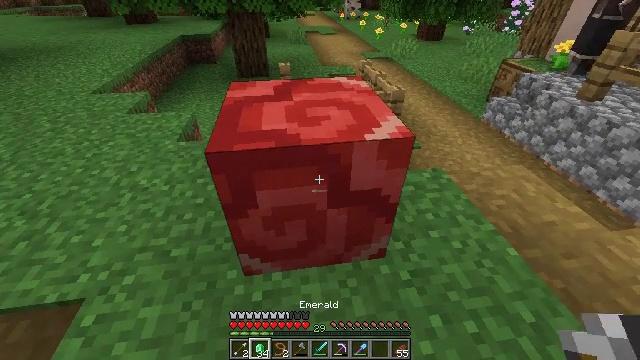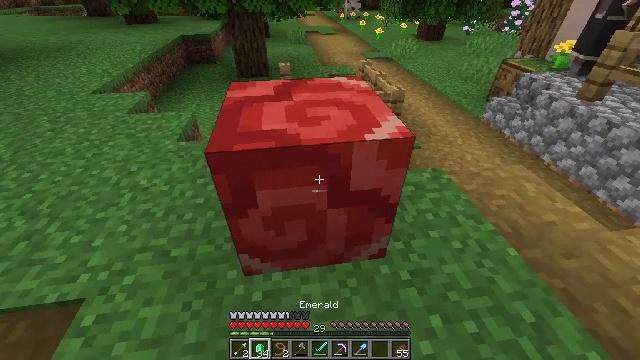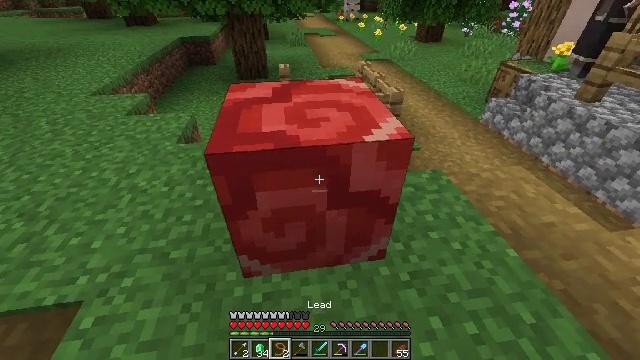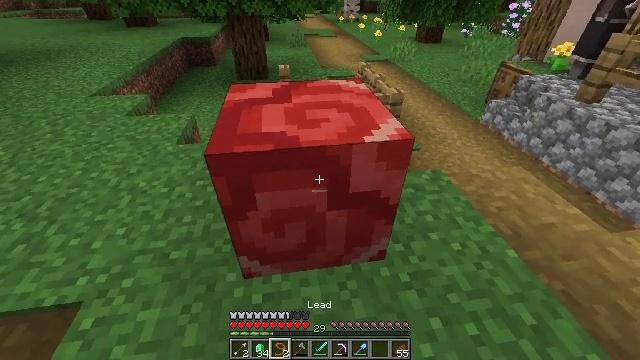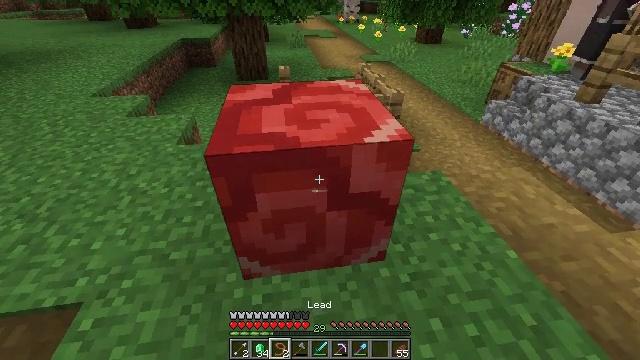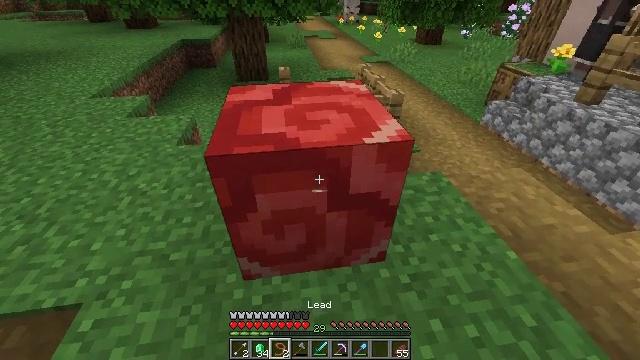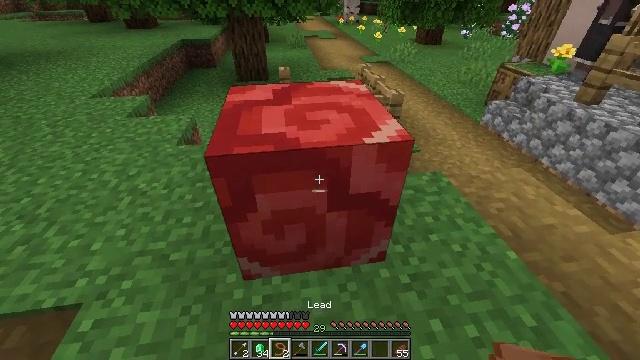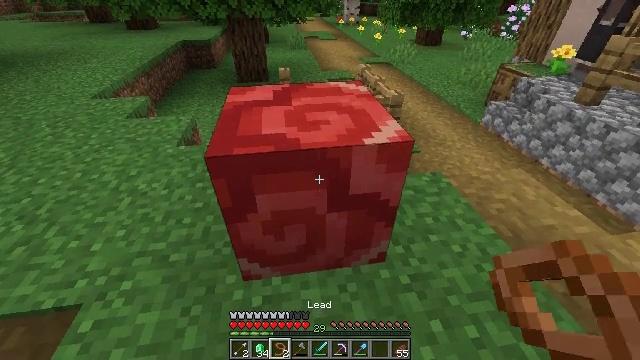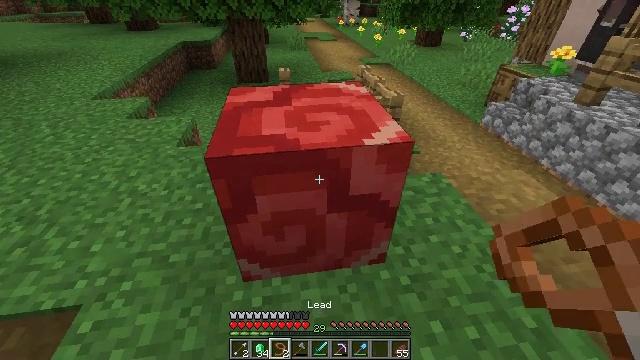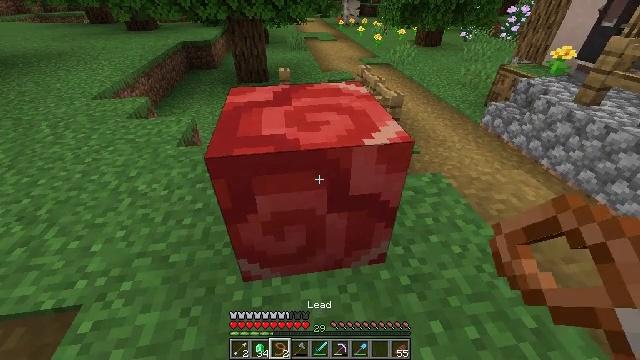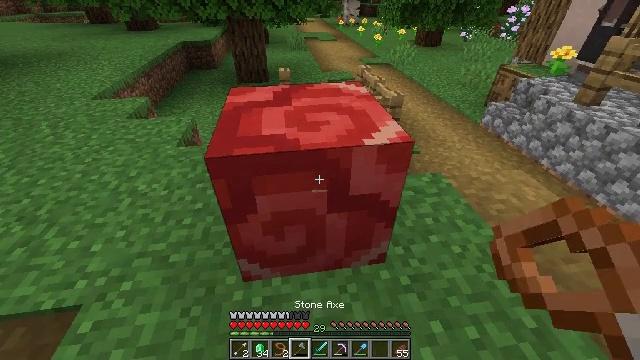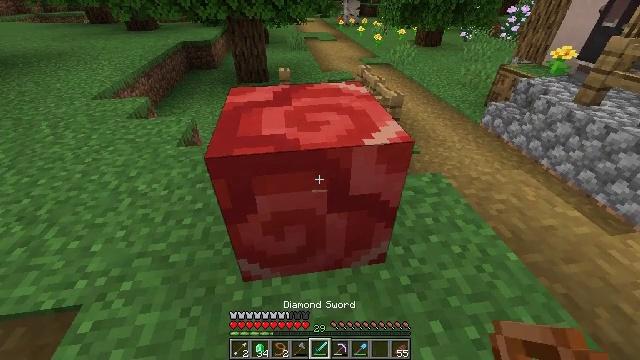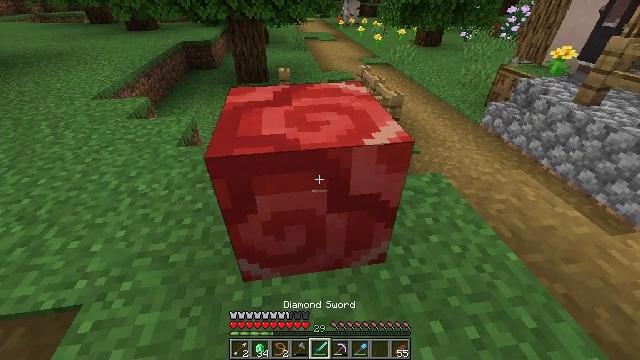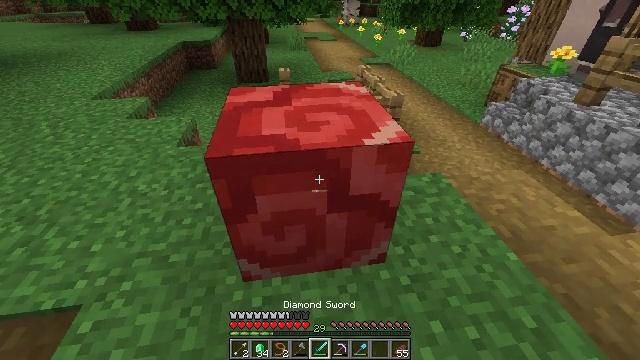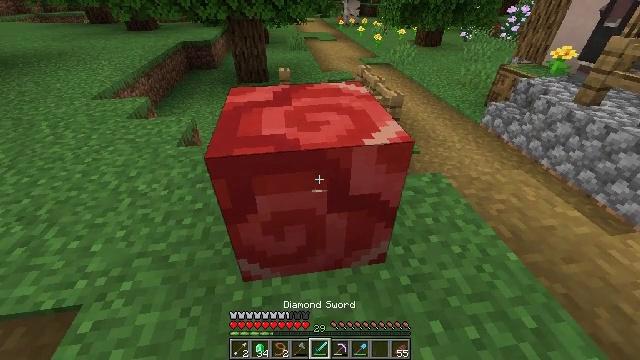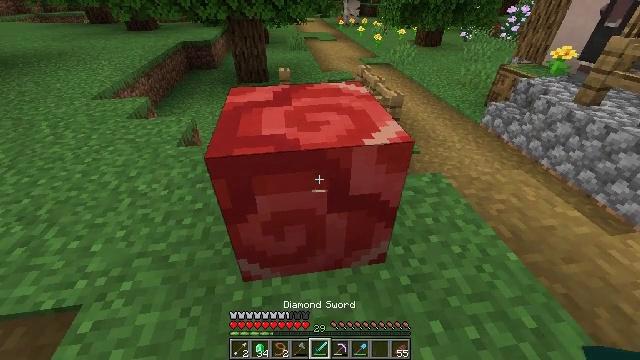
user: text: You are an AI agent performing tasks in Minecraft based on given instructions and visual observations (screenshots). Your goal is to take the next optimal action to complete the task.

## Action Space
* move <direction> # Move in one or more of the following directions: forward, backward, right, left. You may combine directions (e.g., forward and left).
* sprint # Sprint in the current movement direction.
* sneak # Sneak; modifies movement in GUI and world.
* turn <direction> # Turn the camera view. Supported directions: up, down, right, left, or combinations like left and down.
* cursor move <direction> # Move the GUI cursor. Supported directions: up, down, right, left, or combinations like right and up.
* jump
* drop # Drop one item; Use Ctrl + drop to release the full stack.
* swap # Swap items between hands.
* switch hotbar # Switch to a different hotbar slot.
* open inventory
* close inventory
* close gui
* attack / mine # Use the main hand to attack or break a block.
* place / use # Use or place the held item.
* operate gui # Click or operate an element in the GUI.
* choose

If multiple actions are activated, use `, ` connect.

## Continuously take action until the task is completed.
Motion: motion action
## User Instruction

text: Retrieve the red glazed terracotta from a structure.
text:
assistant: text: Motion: no_op
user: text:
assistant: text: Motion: no_op
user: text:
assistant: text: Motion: no_op
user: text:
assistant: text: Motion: no_op
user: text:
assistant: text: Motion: no_op
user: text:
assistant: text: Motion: no_op
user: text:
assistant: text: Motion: no_op
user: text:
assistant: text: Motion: no_op
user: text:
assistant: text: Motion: no_op
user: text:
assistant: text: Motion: no_op
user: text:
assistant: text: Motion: no_op
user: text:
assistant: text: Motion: no_op
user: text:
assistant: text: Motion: no_op
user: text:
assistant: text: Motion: no_op
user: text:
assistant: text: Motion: no_op
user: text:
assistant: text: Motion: no_op
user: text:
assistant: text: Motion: no_op
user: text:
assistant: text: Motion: no_op
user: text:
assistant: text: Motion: no_op
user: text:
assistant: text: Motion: no_op
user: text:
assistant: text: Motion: no_op
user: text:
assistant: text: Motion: no_op
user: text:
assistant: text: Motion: no_op
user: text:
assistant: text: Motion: no_op
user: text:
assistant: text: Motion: no_op
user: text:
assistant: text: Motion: attack / mine
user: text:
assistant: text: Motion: attack / mine
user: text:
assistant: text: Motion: attack / mine
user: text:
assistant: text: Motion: attack / mine
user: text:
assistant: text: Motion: attack / mine